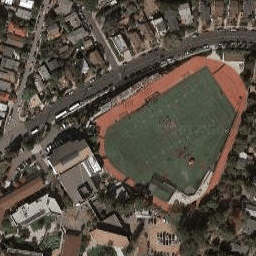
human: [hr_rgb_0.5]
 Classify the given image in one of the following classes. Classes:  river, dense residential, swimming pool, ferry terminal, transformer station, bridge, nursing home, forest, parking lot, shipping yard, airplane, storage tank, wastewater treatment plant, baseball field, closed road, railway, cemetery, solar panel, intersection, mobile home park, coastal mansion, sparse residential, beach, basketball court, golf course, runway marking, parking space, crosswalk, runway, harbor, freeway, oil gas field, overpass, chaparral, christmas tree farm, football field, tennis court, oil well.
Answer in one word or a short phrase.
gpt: football field